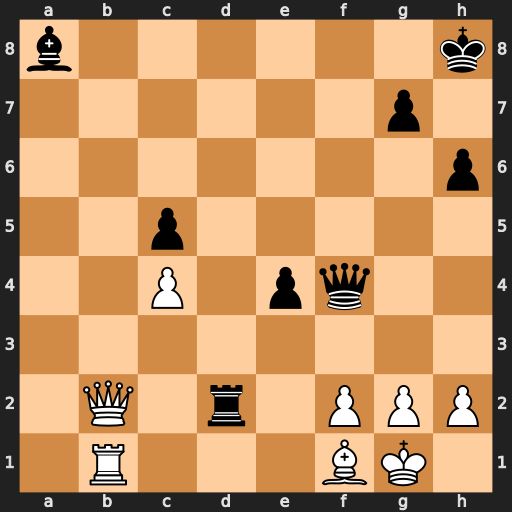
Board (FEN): b6k/6p1/7p/2p5/2P1pq2/8/1Q1r1PPP/1R3BK1
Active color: w
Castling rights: -
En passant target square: -
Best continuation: Qb8+ Qxb8 Rxb8+ Kh7 Rxa8